Question: I would like to find a heuristic or algorithm to solve a Travelling Sales Person-like problem with some key differences:
-The graph is unweighted. (so the cost of walking from any one vertex to a connected vertex is 1)
-I want to go through each vertex , rather than .
-There are dead ends in the graph which we will have to backtrack from.
The graph would look something like this:

Currently, I am going along a random route, saving my history in a stack until I reach a vertex not connected to any un-travelled vertex - then I backtrack to the most recent unexplored branch and explore that. I repeat this until there are no vertices left to explore - I can walk the graph using this method in 2n steps, where n is the number of vertices. I feel there must be a better way - I would appreciate any help or pointers to materials I should research!
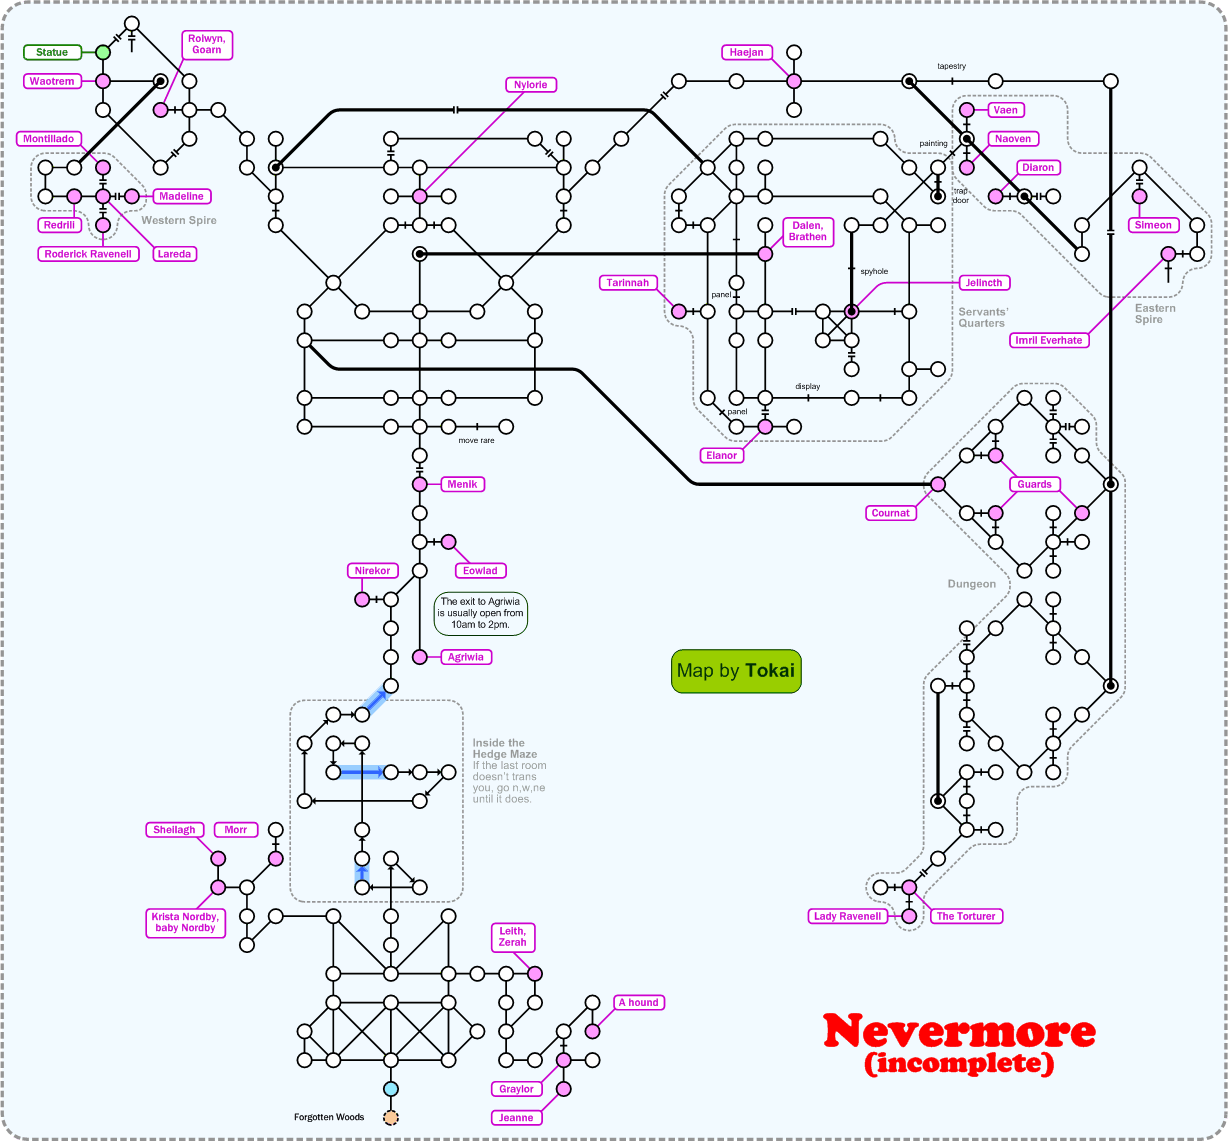
Answer: Your problem is actually general definition of a TSP. Your current approach can be very bigger than 2n you can go through a long path and then come back to some unvisited vertex which is connected to the first vertex of a path, which causes an arbitrary big gap between an optimum and your approach.
If you looking for a good heuristic then <URL> is a good approach. First of all find shortest path between each two vertex and create a new graph G' such that weight of each edge uv is the length of a shortest path between this two vertices in G. Afterward run nearest neighbor algorithm in newly created graph.
Another approach is using <URL>. Finding a spanning tree of your graph and then create an eulerian tour based on this spanning tree. This one is always at most 3/2 x optimum, so you can use combination of this and nearest neighbor algorithm to get a good result.
By the way almost all well known TSP heuristics are applicable for your problem, best known that I know and I think you can find an implementation of that in the web is <URL>.